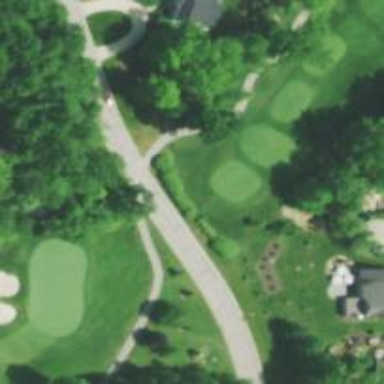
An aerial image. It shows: Grass area designated as golf tee.